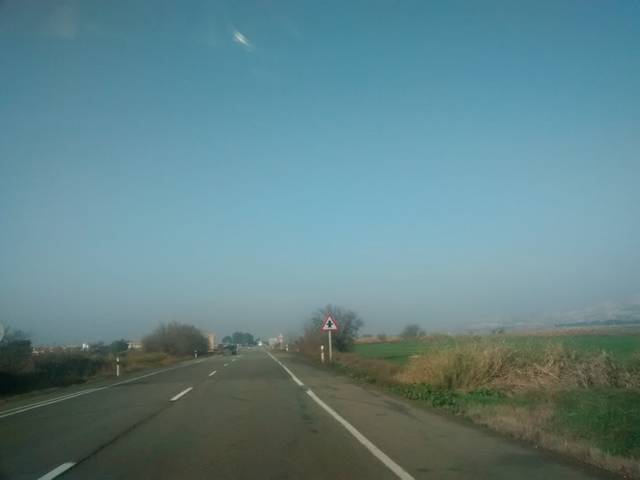
Region: Spain
Coordinates: 41.534, -0.5726